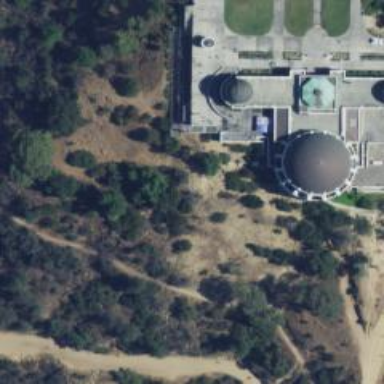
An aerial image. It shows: Observatory building also serving as museum.